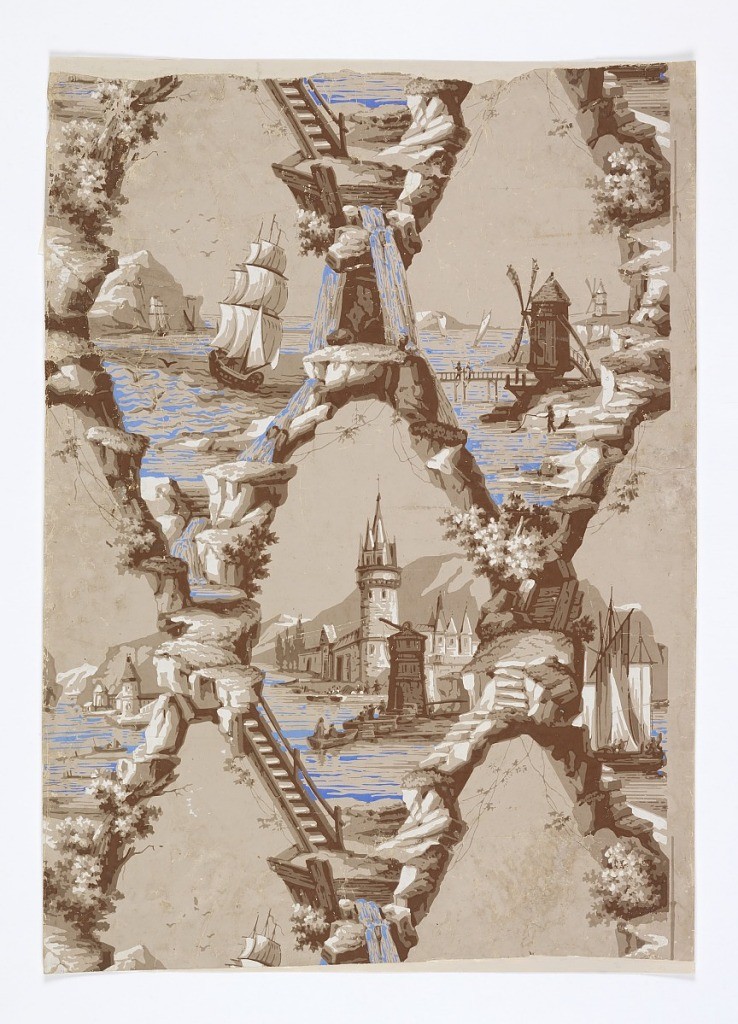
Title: Sidewall
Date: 1850–60
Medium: Block printed on machine made paper
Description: Diaper pattern with landscape vignettes containing boats, windmills and port. Printed in monochrome brown with blue highlights, on taupe ground.